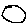
Label: moon